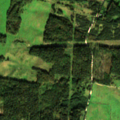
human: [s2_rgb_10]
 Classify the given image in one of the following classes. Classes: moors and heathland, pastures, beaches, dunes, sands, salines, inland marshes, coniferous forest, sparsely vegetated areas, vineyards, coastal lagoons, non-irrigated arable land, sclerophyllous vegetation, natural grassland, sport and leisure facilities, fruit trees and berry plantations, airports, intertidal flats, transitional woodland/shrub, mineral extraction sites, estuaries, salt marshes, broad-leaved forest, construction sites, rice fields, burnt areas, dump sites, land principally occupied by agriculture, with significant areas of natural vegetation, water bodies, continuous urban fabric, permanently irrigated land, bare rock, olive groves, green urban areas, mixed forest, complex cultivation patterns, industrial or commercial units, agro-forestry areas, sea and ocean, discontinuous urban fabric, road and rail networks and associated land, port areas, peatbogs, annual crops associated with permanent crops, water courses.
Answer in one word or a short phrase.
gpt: pastures, land principally occupied by agriculture, with significant areas of natural vegetation, coniferous forest, mixed forest